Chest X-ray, PA view. Patient: 48 years old, sex F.
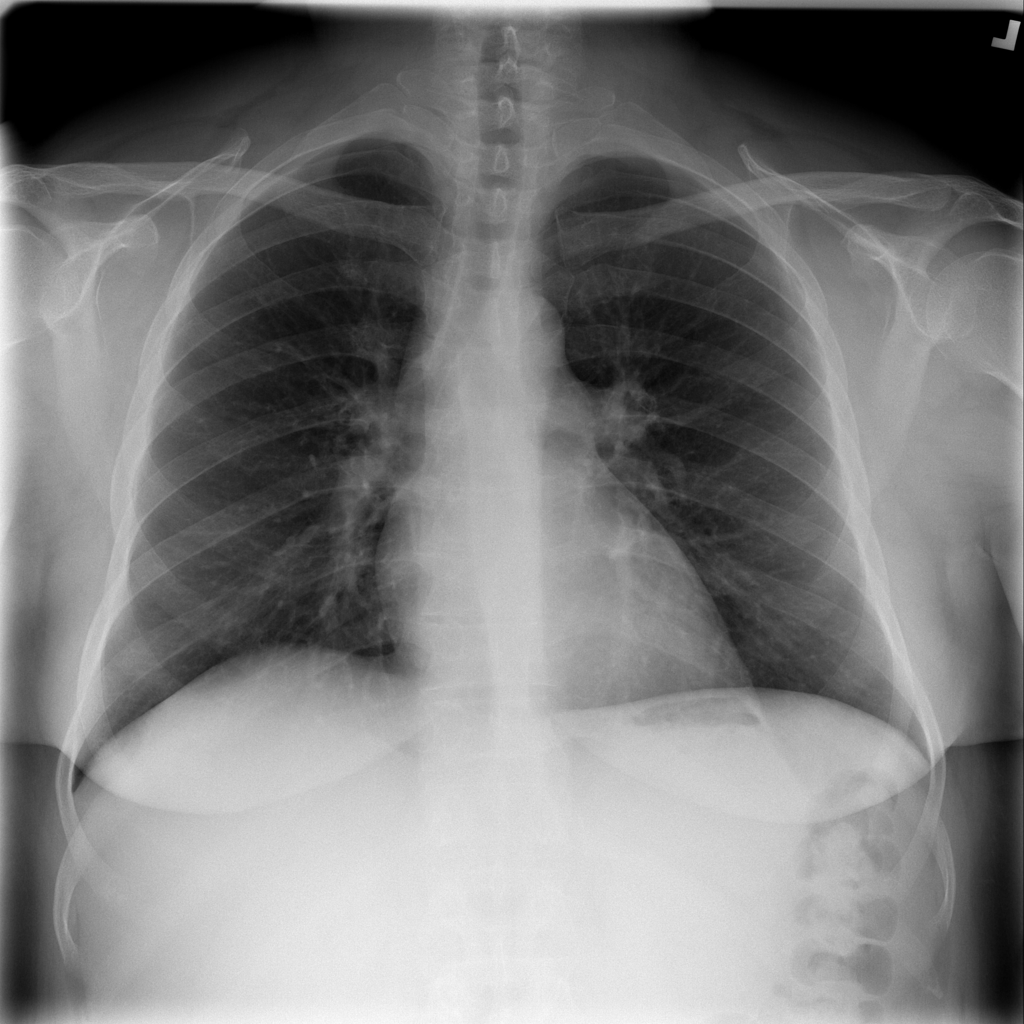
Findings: No Finding